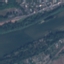
Land use / land cover class: River